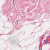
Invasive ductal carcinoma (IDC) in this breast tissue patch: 0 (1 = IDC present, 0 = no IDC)